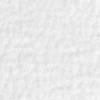
Label: no_change